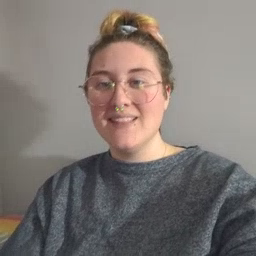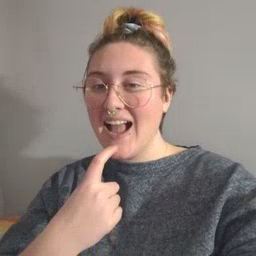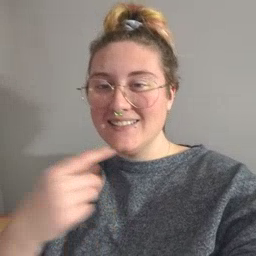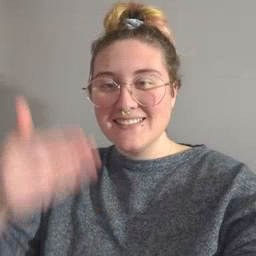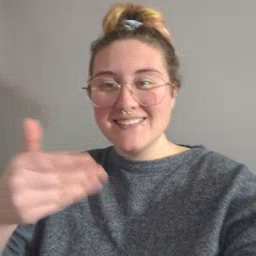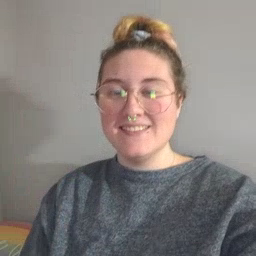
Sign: glasswindow